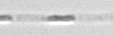
Label: Leptocylindrus